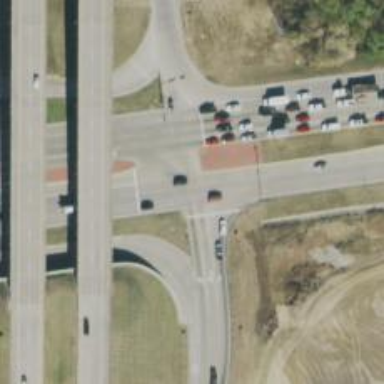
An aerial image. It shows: Trunk highway.